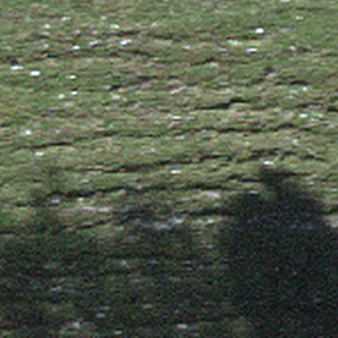
Label: other